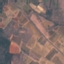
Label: PermanentCrop